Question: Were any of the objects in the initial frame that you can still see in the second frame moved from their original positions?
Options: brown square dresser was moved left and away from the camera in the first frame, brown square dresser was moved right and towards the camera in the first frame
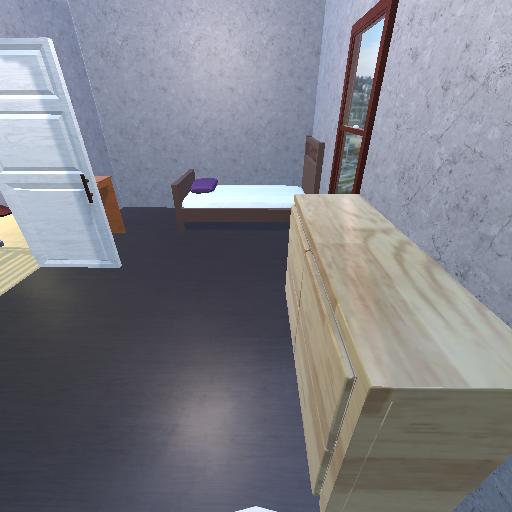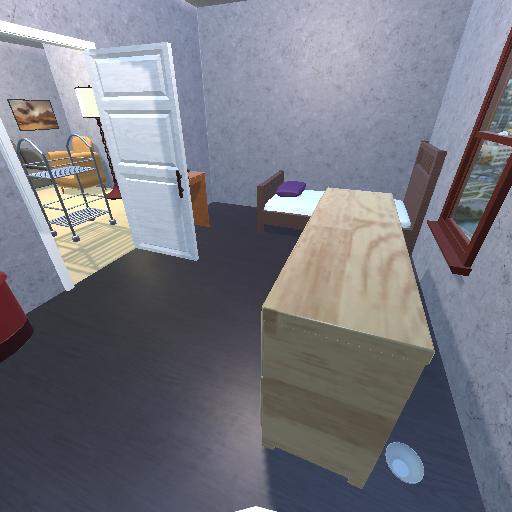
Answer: brown square dresser was moved left and away from the camera in the first frame